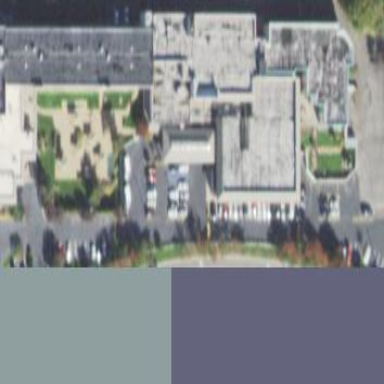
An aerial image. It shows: Commercial building.